Field crop: maize
Growth stage: 2
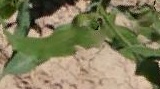
Species: maize